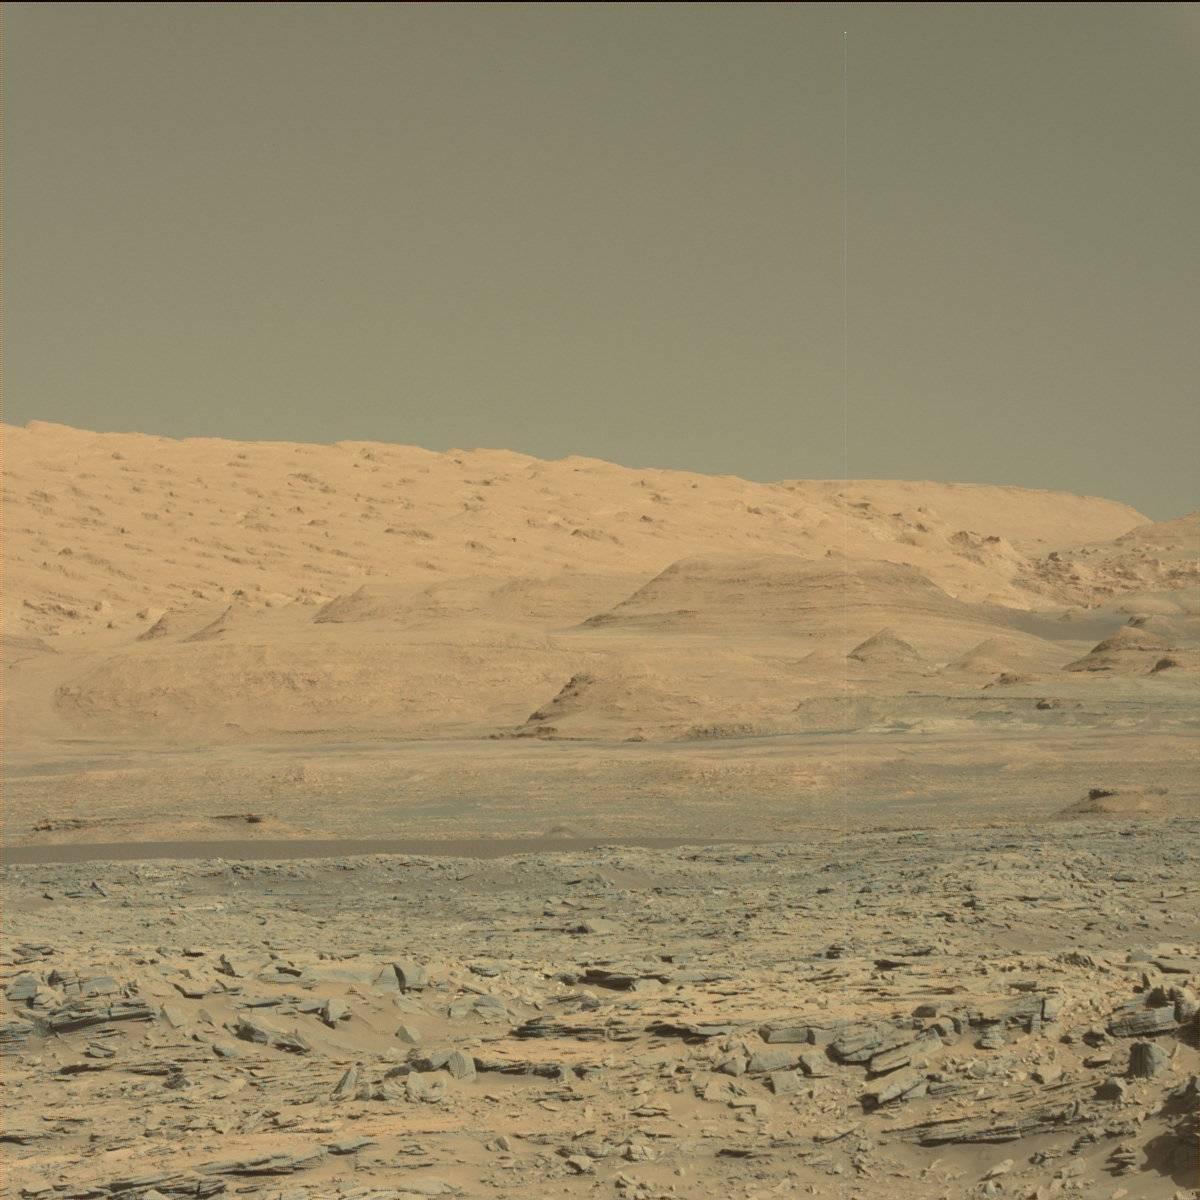
Terrain classes present: Bedrock, Ridge, Sand / Soil, Sky